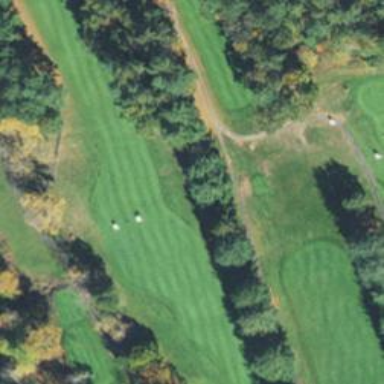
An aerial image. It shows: Golf hole.